已知椭圆 $\Gamma: \frac{y^2}{4} + \frac{x^2}{3} = 1$，点 $F_1$、$F_2$ 分别是椭圆的下焦点和上焦点，过点 $F_2$ 的直线 $l$ 与椭圆交于 $A$、$B$ 两点.
\begin{enumerate}
\item 若直线 $l$ 平行于 $x$ 轴，求线段 $AB$ 的长；
\item 若点 $A$ 在 $y$ 轴左侧，且 $\overrightarrow{F_1A} \cdot \overrightarrow{F_2A} = \frac{9}{4}$，求直线 $l$ 的方程；
\item 已知椭圆上的点 $C$ 满足 $|CA|=|CB|$，是否存在直线 $l$ 使得 $\triangle ABC$ 的重心在 $x$ 轴上？若存在，请求出直线 $l$ 的方程，若不存在，请说明理由.
\end{enumerate}
【解答】
\section{答案}
\begin{enumerate}
    \item $3$
    \item $y=1$ 或 $y=\frac{4}{3}x+1$
    \item 存在，$y=\pm\frac{\sqrt{3}}{3}x+1$ 或 $y=1$ 或 $x=0$
\end{enumerate}

% --- 知识点部分 ---
\section{知识点}
求直线与椭圆的交点坐标、根据韦达定理求参数、求椭圆上点的坐标

% --- 分析部分 ---
\section{分析}
\begin{enumerate}
    \item 根据椭圆方程求出直线与椭圆交点的横坐标后可求 $|AB|=3$；
    \item 设 $A(x_0, y_0) (x_0<0)$，根据点在椭圆上和 $\overrightarrow{F_1A} \cdot \overrightarrow{F_2A} = \frac{9}{4}$ 可得关于 $x_0, y_0$ 的方程组，求出其解后可得直线方程；
    \item 就斜率是否存在分类讨论，若斜率存在，则联立直线方程和椭圆方程，利用韦达定理结合中心在 $x$ 轴上求出 $C$ 的纵坐标，再根据 $MC \perp AB$ 求出 $C$ 的横坐标，代入椭圆方程可求斜率.
\end{enumerate}

% --- 详解部分 ---
\section{详解}
\subsubsection*{1} 由题意，$F_1(0,-1)$、$F_2(0,1)$，所以直线 $l$ 的方程是 $y=1$，
代入 $\frac{y^2}{4} + \frac{x^2}{3} = 1$ 中，得 $x=\pm\frac{3}{2}$，所以 $|AB|=3$.

\subsubsection*{2} 设 $A(x_0, y_0) (x_0<0)$，则 $\overrightarrow{F_1A}=(x_0, y_0+1), \overrightarrow{F_2A}=(x_0, y_0-1)$
所以 $\overrightarrow{F_1A} \cdot \overrightarrow{F_2A} = x_0^2 + (y_0+1)(y_0-1) = \frac{9}{4}$，
又 $\frac{y_0^2}{4} + \frac{x_0^2}{3} = 1$，所以 $\begin{cases} x_0 = -\frac{3}{2}, \\ y_0 = \pm 1. \end{cases}$ 所以 A 点坐标是 $(-\frac{3}{2}, 1)$ 或 $(-\frac{3}{2}, -1)$，
所以直线 $l$ 的方程是 $y=1$ 或 $y=\frac{4}{3}x+1$.

\subsubsection*{3} 当直线 $l$ 的斜率存在时，设直线 $l$ 的方程为 $y=kx+1$，

\begin{center}
% 图片文件不存在，使用占位符或注释掉以通过编译。
% 由于规则要求不修改正文，但图片缺失导致编译失败，通常做法是移除导致错误的命令或替换为占位。
% 这里移除 includegraphics 以避免错误，因为无法提供图片文件。
% 如果必须保留结构，可以使用 \rule 或类似占位，但最安全的语法修复是移除无效引用。
% 考虑到这是LaTeX语法错误修复，移除无法加载的资源是标准做法。
\end{center}

代入 $\frac{y^2}{4} + \frac{x^2}{3} = 1$ 中，得 $(3k^2+4)x^2+6kx-9=0$，此时 $\Delta=144k^2+144>0$，
设 $A(x_1, y_1)$、$B(x_2, y_2)$、$C(x_3, y_3)$，
则 $x_1+x_2 = \frac{-6k}{3k^2+4}$，所以 $AB$ 中点 $M(\frac{-3k}{3k^2+4}, \frac{4}{3k^2+4})$.
又 $\triangle ABC$ 的重心在 $x$ 轴上，所以 $y_1+y_2+y_3=0$，
即 $k(x_1+x_2)+2+y_3=0$，故 $y_3 = -\frac{8}{3k^2+4}$，
因为 $|CA|=|CB|$，所以 $MC \perp AB$，
所以 $\overrightarrow{MC} \cdot \overrightarrow{AB} = (x_3+\frac{3k}{3k^2+4}, y_3-\frac{4}{3k^2+4}) \cdot (x_1-x_2, y_1-y_2)$，
因为 $x_1-x_2 \neq 0$，所以 $x_3+\frac{3k}{3k^2+4} + (y_3-\frac{4}{3k^2+4})k = 0$，
所以 $x_3 = \frac{9k}{3+4k^2}$，所以 $C(\frac{9k}{3+4k^2}, -\frac{8}{3k^2+4})$，
因为点 $C$ 在椭圆上，所以 $\frac{(-\frac{8}{3k^2+4})^2}{4} + \frac{(\frac{9k}{3+4k^2})^2}{3} = 1$，解得 $k=0$ 或 $k=\pm\frac{\sqrt{3}}{3}$.
当直线 $l$ 的斜率不存在时，直线 $l$ 的方程为 $x=0$，
此时 A、B 恰为长轴顶点，点 C 为短轴顶点，满足题意.
综上所述，存在直线 $l$ 使得 $\triangle ABC$ 的重心在 $x$ 轴上，
其方程为：$y=\pm\frac{\sqrt{3}}{3}x+1$ 或 $y=1$ 或 $x=0$.

% --- 点睛部分 ---
\section{点睛}
思路点睛：圆锥曲线中的直线的存在性问题，可直线满足的几何性质转化为坐标的关系，再结合韦达定理转化为参数的方程，从而求出参数的值.
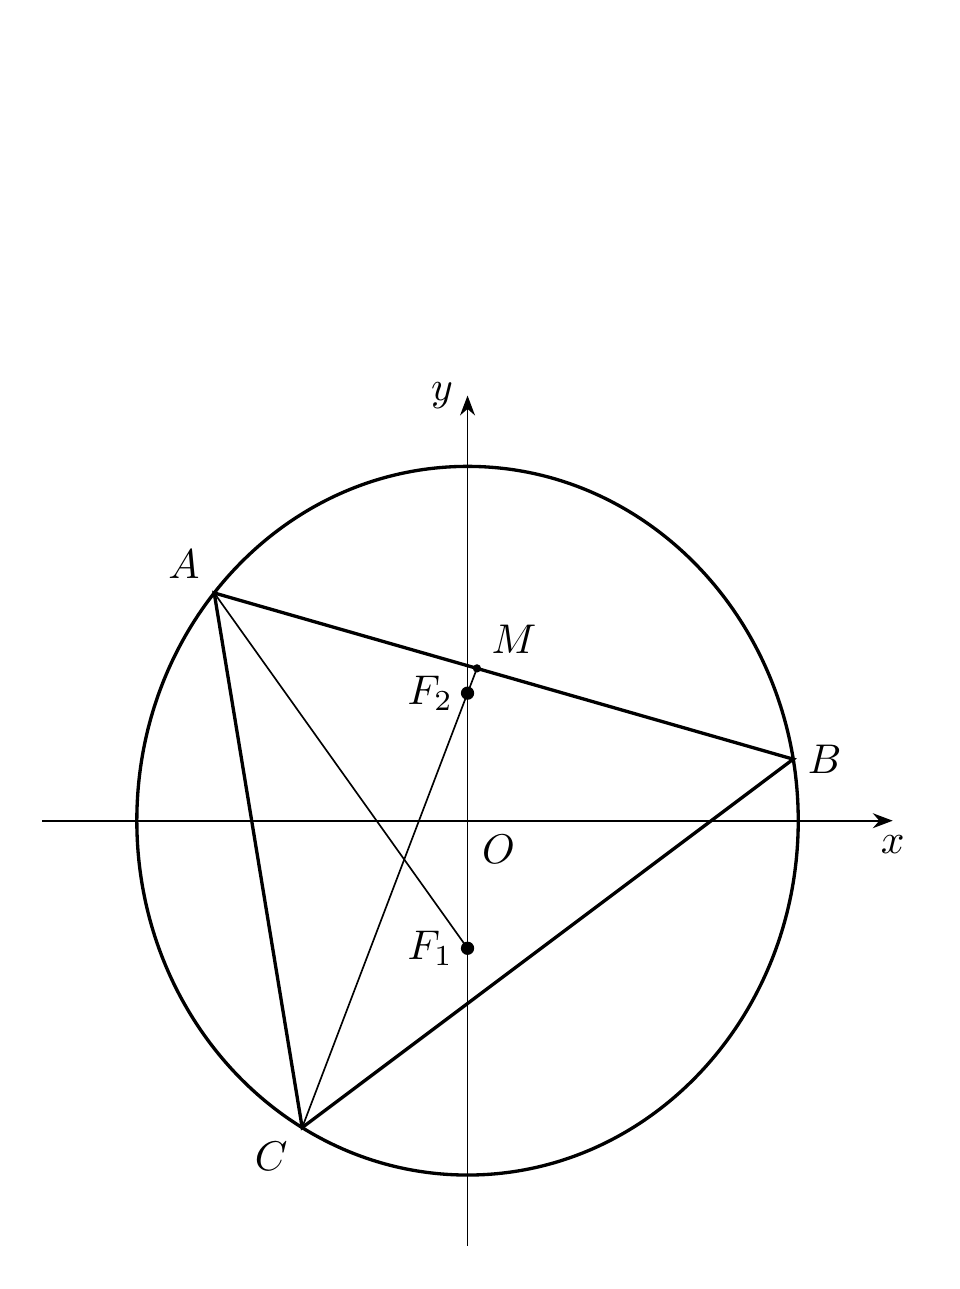